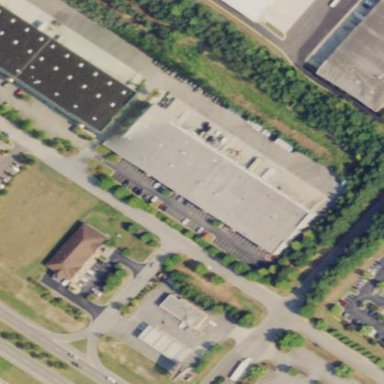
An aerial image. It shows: Office building.